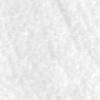
Label: no_change